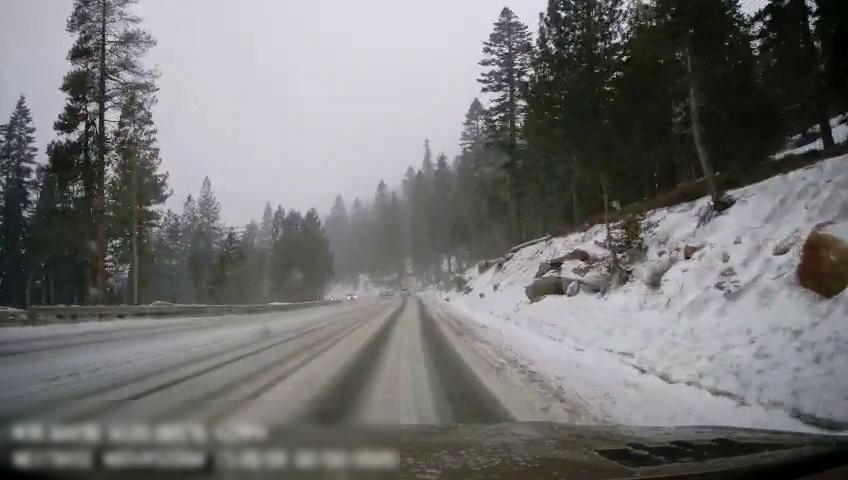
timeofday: Day
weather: Snowy
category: Drivable Space
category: Vehicles | Van
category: Vehicles | Car
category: Vehicles | SUV